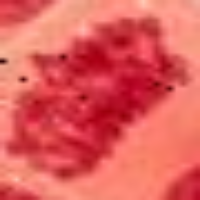
Label: anaphase